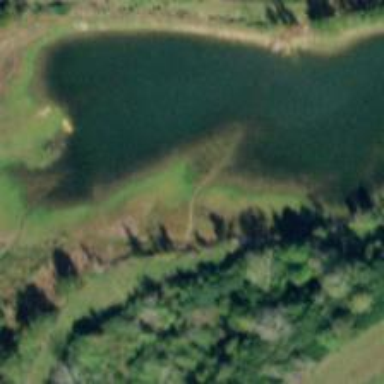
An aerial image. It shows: Pond surrounded by natural water.